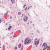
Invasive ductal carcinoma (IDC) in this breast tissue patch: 0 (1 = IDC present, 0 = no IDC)